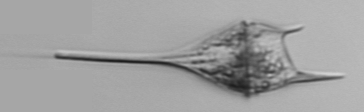
Label: Tripos_lineatus